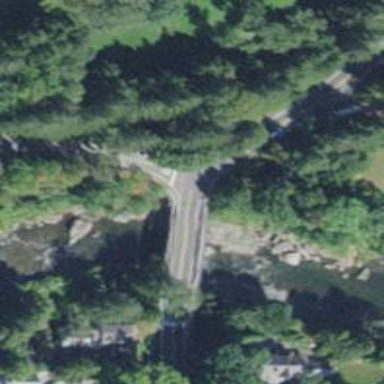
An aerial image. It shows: Footway bridge.